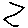
Label: zigzag